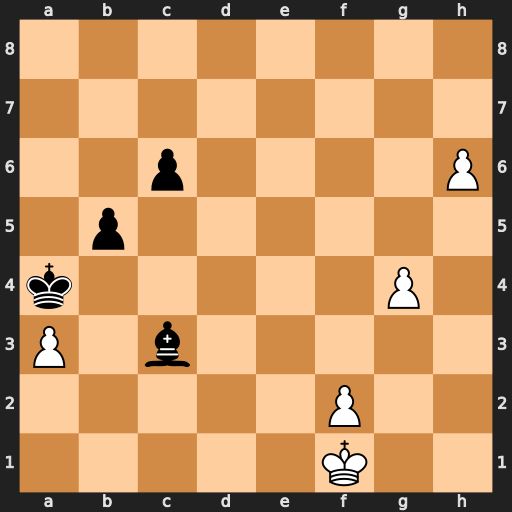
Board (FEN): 8/8/2p4P/1p6/k5P1/P1b5/5P2/5K2
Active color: w
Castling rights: -
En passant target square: -
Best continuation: g5 Kxa3 g6 b4 g7 b3 g8=Q